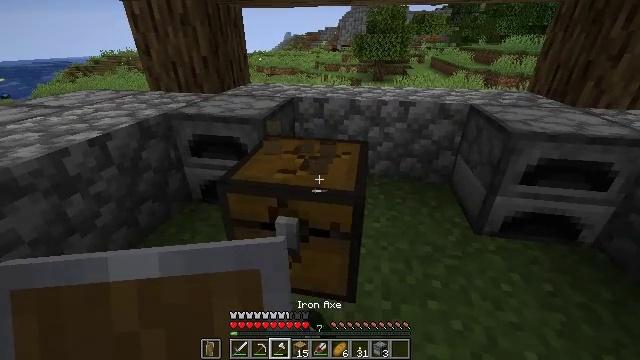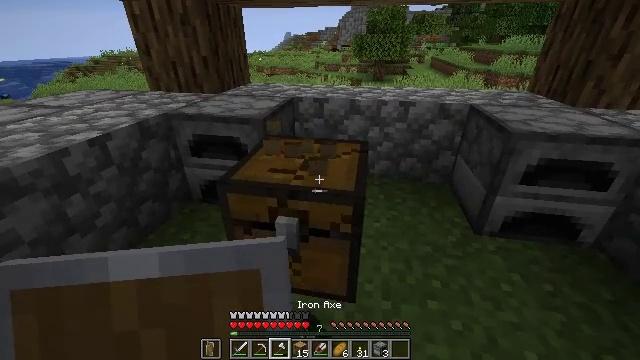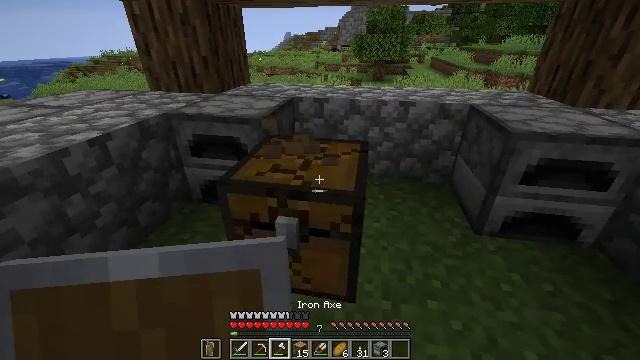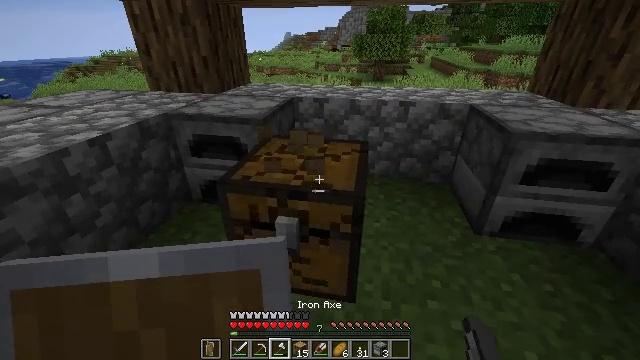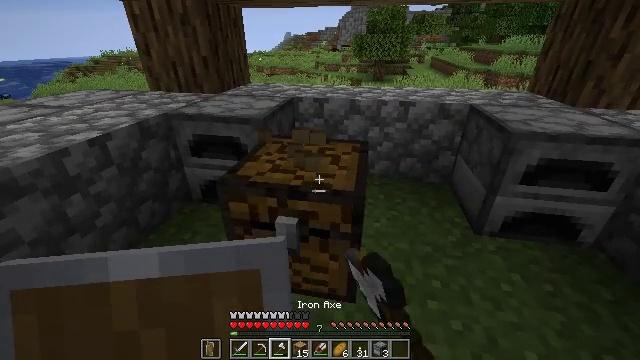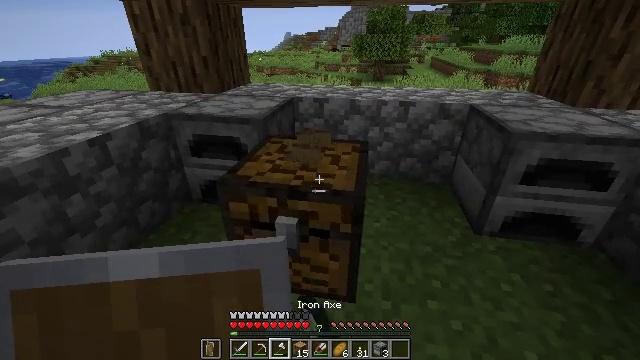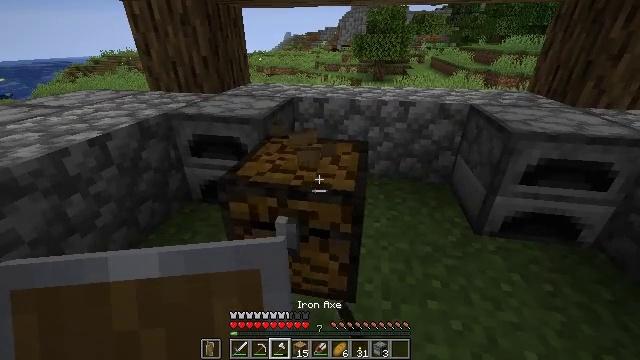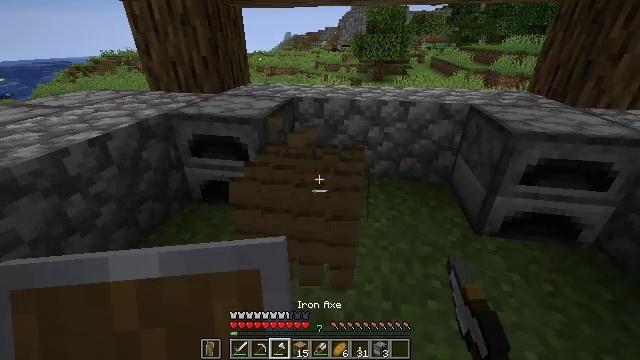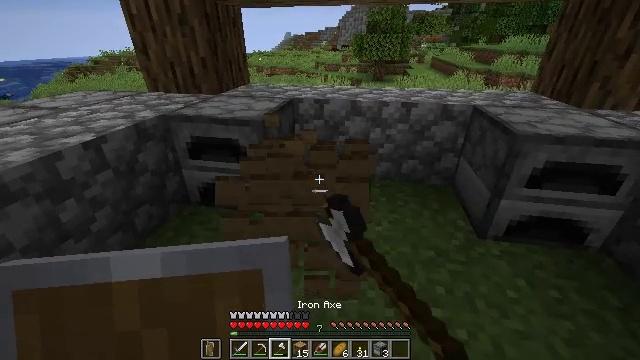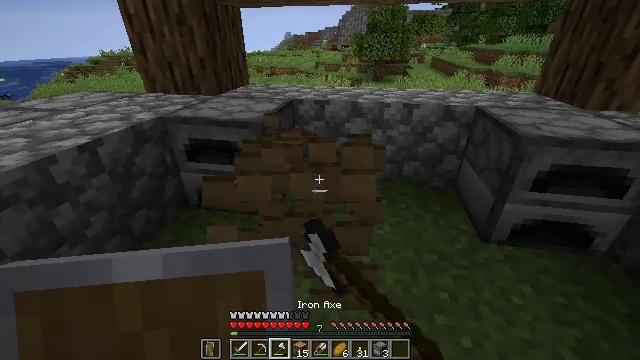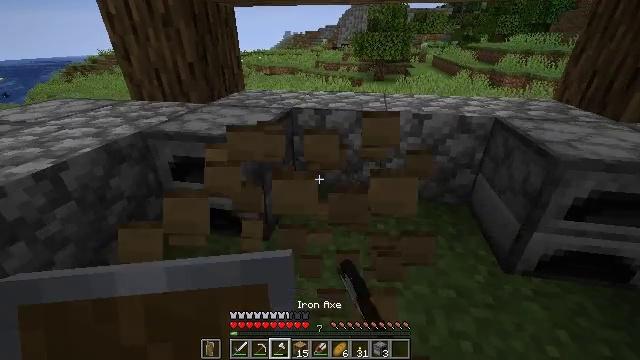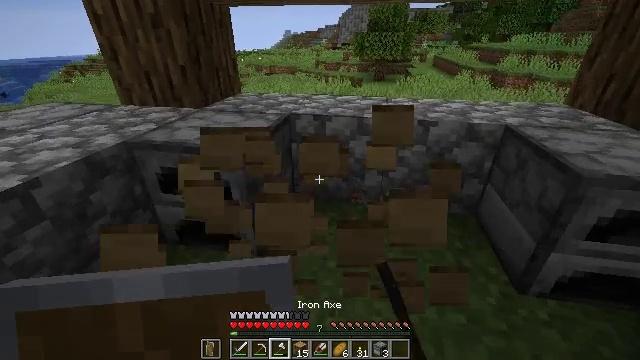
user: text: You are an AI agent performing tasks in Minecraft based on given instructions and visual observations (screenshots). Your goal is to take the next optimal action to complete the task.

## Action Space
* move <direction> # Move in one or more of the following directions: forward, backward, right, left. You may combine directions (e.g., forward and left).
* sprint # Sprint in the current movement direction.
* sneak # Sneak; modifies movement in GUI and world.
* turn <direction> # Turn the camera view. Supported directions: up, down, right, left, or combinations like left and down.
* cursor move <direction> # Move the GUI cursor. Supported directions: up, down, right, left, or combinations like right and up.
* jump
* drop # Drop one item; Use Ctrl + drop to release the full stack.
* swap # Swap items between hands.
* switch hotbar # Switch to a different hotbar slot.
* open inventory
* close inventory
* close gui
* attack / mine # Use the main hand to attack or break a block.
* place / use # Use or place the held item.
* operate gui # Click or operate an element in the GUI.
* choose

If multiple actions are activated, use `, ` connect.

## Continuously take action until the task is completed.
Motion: motion action
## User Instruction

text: Attack the chest to pick it up.
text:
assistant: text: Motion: attack / mine
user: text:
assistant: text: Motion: attack / mine
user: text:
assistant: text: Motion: attack / mine
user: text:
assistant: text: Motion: attack / mine
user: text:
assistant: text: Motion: attack / mine
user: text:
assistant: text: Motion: attack / mine
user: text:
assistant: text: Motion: attack / mine
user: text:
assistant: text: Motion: move forward, attack / mine
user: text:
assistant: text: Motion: move forward, attack / mine
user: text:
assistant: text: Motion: move forward, attack / mine
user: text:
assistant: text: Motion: move forward
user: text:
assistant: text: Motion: no_op